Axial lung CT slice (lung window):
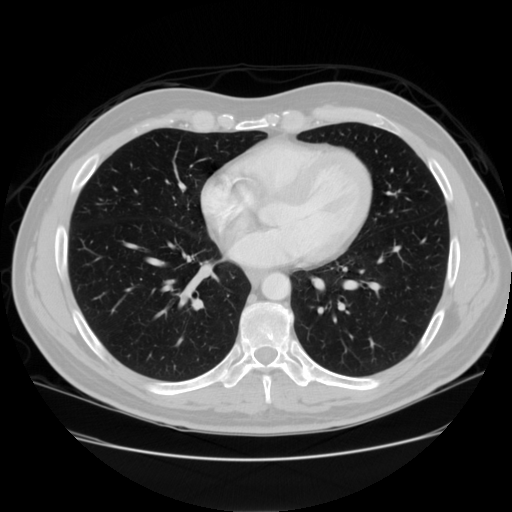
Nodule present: no